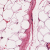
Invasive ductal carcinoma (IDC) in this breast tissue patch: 0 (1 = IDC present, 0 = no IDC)